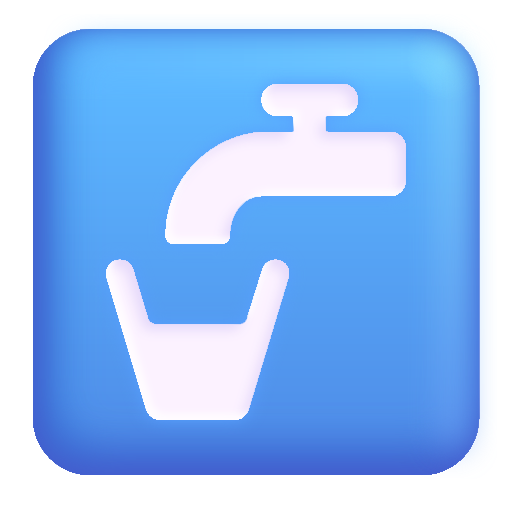
potable water color